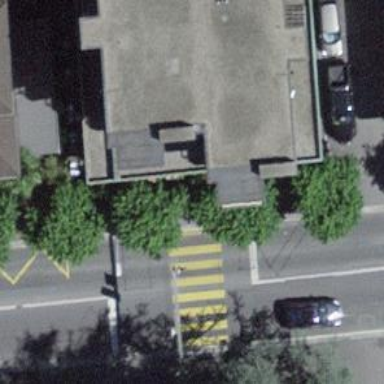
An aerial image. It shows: Restaurant.